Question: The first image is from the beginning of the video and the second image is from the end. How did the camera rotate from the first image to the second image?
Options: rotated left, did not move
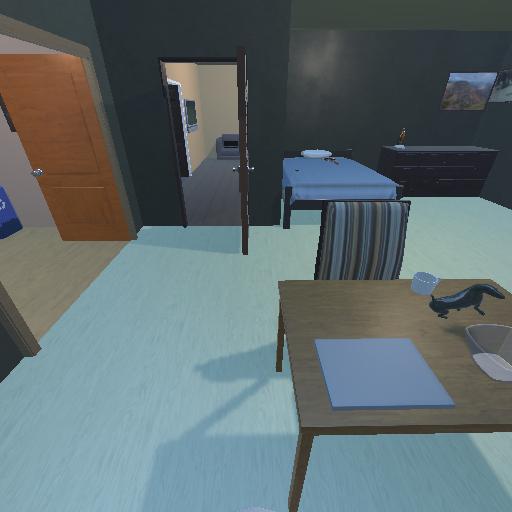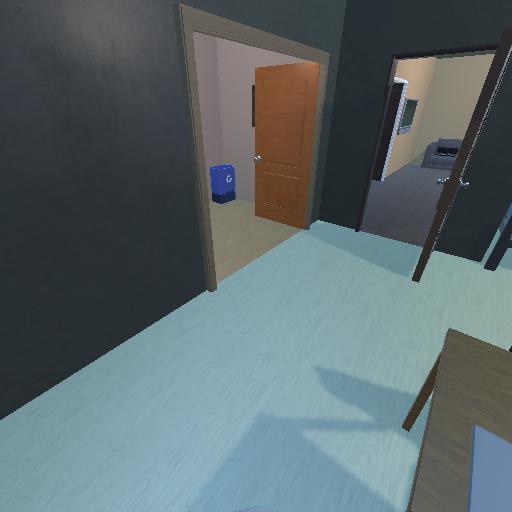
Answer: rotated left